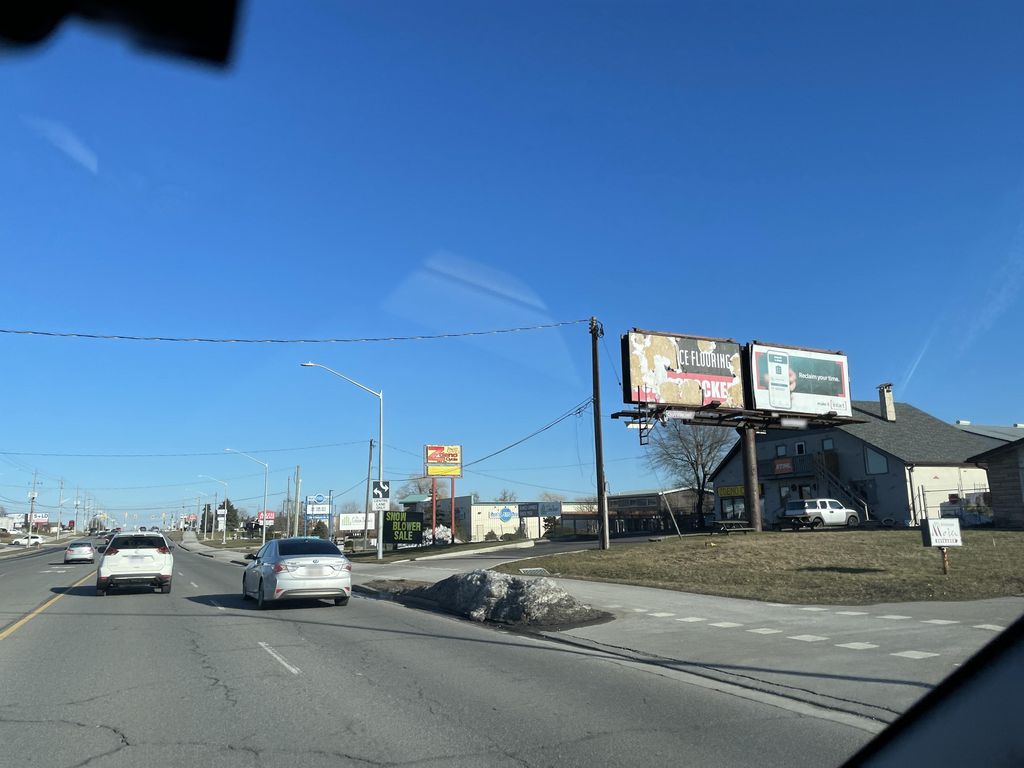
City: kitchener-waterloo